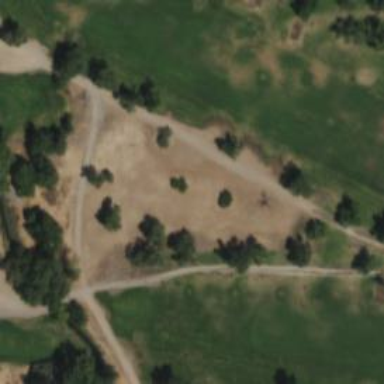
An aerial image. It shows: Path for golf carts.